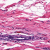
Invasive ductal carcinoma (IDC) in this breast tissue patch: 0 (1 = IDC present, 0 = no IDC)